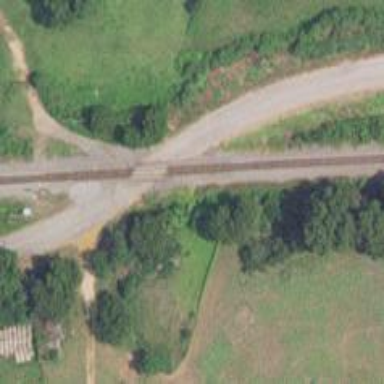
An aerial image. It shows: Level crossing along the railway.